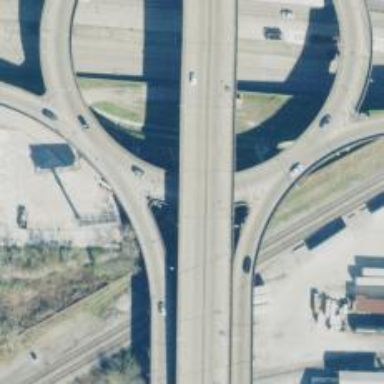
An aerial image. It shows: Bridge over roundabout junction with trunk link highway.